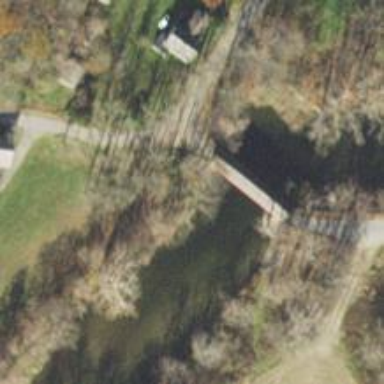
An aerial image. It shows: Unclassified road passing through historic bridge.